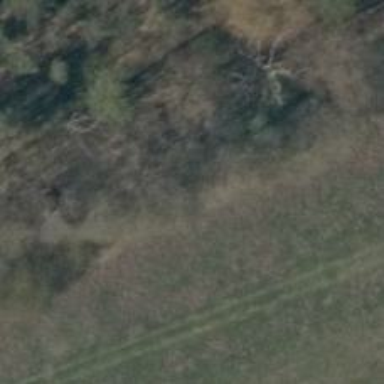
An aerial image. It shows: Hunting stand.